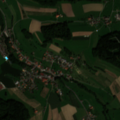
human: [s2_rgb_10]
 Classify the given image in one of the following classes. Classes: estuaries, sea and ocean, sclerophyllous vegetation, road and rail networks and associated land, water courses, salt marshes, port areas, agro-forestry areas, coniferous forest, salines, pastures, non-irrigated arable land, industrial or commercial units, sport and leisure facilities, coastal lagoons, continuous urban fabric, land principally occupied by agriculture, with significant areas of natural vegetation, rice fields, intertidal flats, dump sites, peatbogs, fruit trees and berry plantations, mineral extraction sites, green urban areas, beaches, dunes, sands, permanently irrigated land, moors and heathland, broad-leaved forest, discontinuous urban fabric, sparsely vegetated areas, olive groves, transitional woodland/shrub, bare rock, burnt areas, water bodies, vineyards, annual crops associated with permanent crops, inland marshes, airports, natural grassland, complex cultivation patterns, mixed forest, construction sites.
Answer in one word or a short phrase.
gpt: discontinuous urban fabric, complex cultivation patterns, land principally occupied by agriculture, with significant areas of natural vegetation, coniferous forest, mixed forest